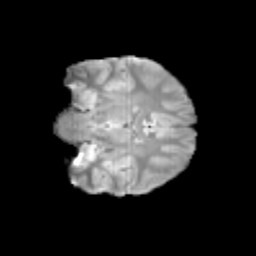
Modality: T2w
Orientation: coronal
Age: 11
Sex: male
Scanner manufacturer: siemens
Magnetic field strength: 3 T
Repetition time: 3.8 s
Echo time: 0.07 s